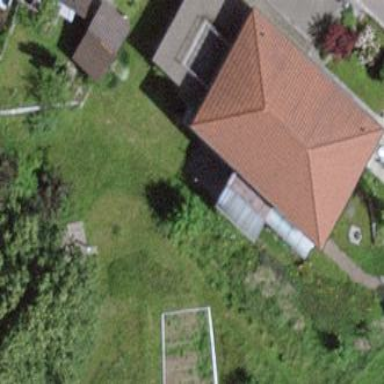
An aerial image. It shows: Detached building with hipped roof shape.